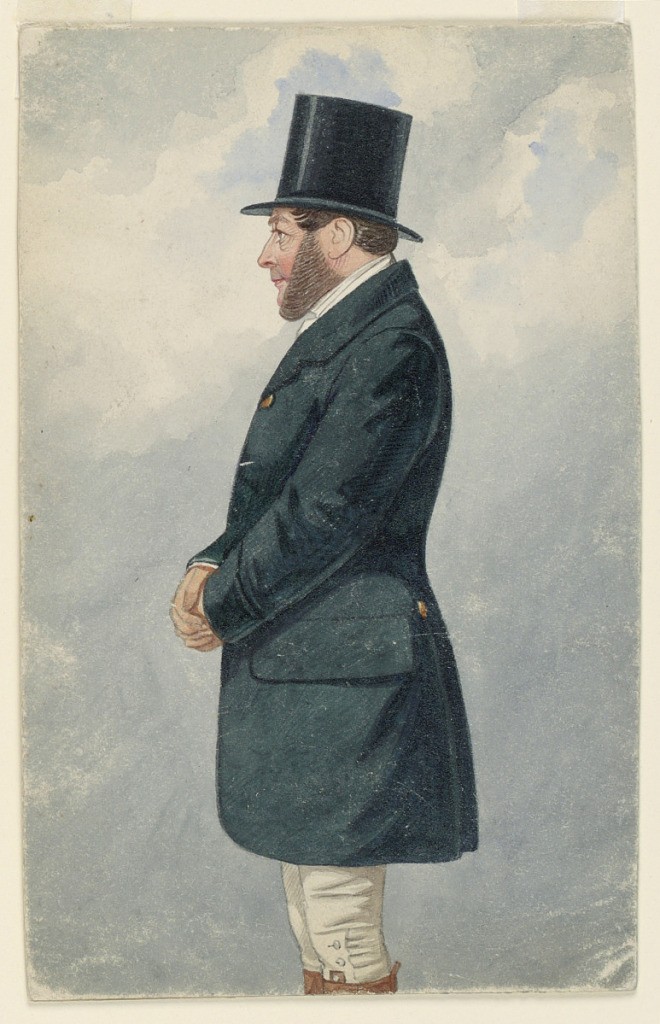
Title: Portrait of George Beets
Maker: Richard Dighton, British, 1795–1880
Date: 1870–80
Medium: Pen and ink with watercolor
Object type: Drawing
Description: Vertical rectangle. A man wearing face whiskers and a riding habit seen standing three-quarter length in left profile.